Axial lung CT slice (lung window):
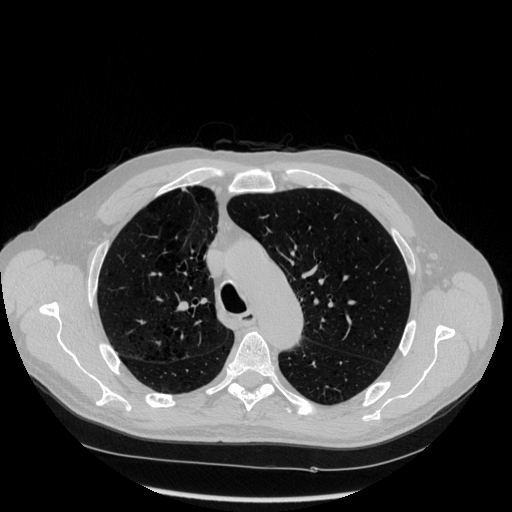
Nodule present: no